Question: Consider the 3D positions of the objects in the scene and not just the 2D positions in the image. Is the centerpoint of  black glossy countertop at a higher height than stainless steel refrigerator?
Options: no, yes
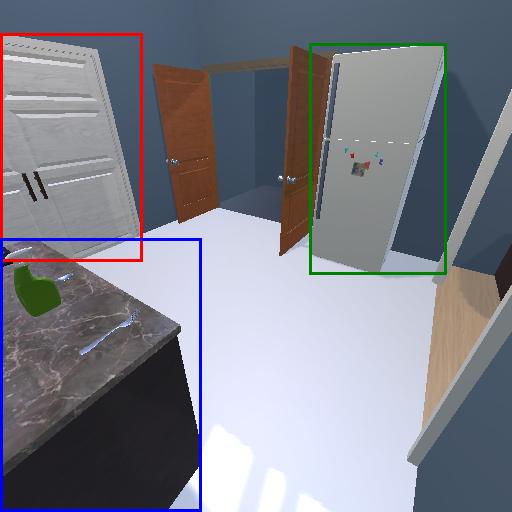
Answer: no